Question: I'm trying to make a bar graph for publication, and I'm trying to show the change in operation types performed at our hospital before a curriculum implementation and after, "BR" and "AR" respectively. The types of operation are "Open", "Laparoscopic", and "Robotic". I would like the "BR" values to come before the "AR" values on my bar graph, but I can't seem to figure out how to get R to read them in that order (I'm fairly new to R and coding :( ). my data frame is named df
'''
bin type cases_per_month
1 Open BR 18.35
2 Open AR 15.50
3 Laparoscopic BR 4.25
4 Laparoscopic AR 1.95
5 Robotic BR 0.10
6 Robotic AR 1.15
ggplot(data=df, aes(x=bin, y=cases_per_month)) + geom_bar(stat="identity")
data <- tapply(df$cases_per_month, list(df$type, df$bin), sum)
barplot(data, beside=T, col=c("black", "grey"),
main="Average Cases per Month,BR and AR: Ventral",
xlab="Case Type", ylab="Average Cases per Month")
legend(locator(1), rownames(data), fill=c("black","grey"))
'''
because R reads "BR" and "AR" as atomic vectors, most of the commands I've tried won't let me reorder it how I want to

This is what I'm getting now. I also want my y axis to go up to 20, but I just need to google that, I'm sure
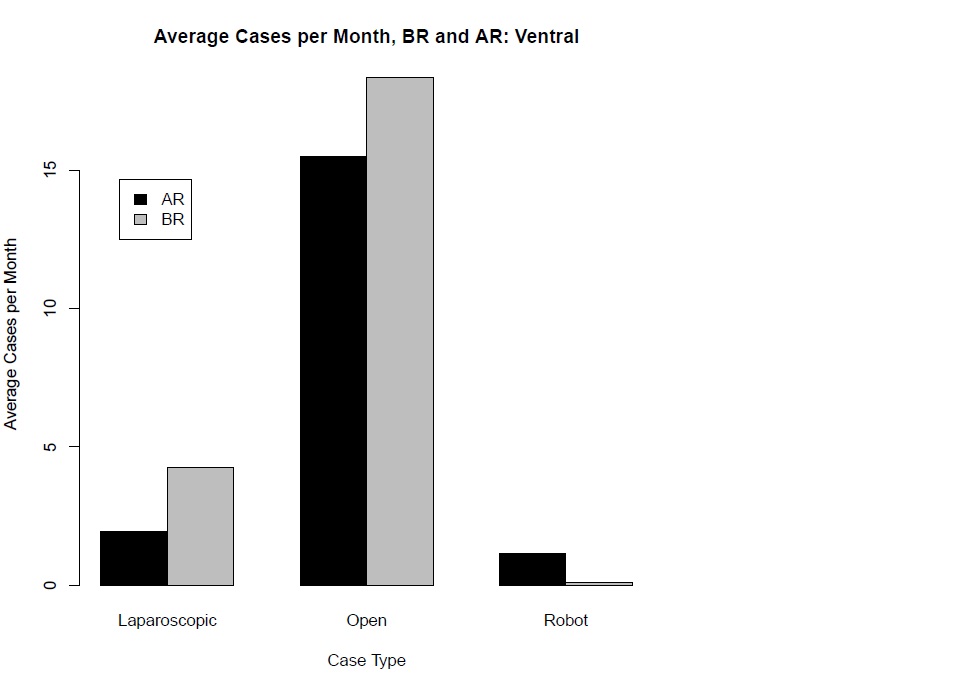
Answer: This one's kinda tricky. Here's my solution:
'''
# Load ggplot
library(ggplot2)
# Create data frame
bin <- c('Open', 'Open', 'Laparoscopic', 'Laparoscopic', 'Robotic', 'Robotic')
type <- c('BR', 'AR', 'BR', 'AR', 'BR', 'AR')
cases.per.month <- c(18.35, 15.5, 4.25, 1.95, .1, 1.15)
df <- data.frame(bin, type, cases.per.month)
# Reorder levels
df$type <- factor(df$type, c('BR', 'AR'))
# Plot BR and AR types side-by-side
ggplot(df, aes(x = bin, y = cases.per.month, fill = type)) + geom_bar(stat = 'identity', position = 'dodge')
'''
Also, welcome to R!